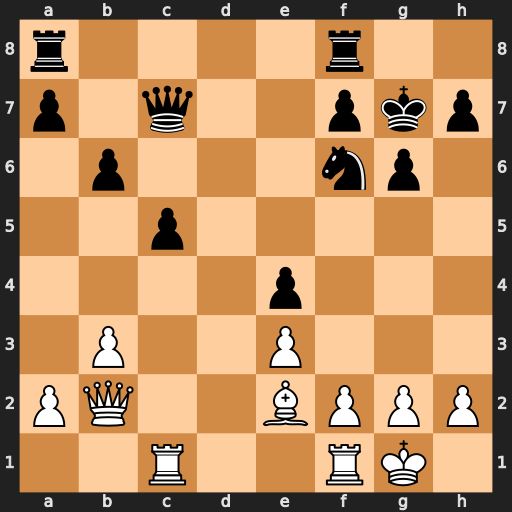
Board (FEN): r4r2/p1q2pkp/1p3np1/2p5/4p3/1P2P3/PQ2BPPP/2R2RK1
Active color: w
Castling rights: -
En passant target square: -
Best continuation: g4 Qe7 g5